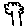
Label: tree